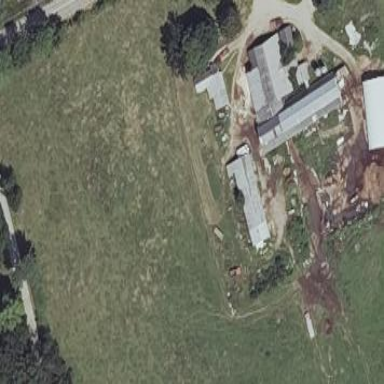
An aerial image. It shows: Farmyard area.